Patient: sex F, age 33
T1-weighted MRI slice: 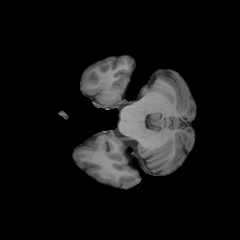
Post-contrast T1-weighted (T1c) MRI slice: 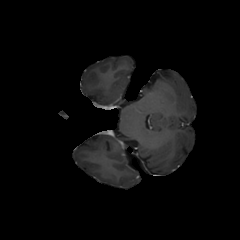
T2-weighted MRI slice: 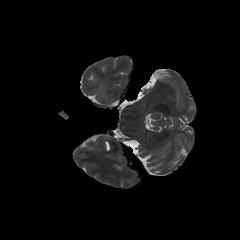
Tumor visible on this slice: no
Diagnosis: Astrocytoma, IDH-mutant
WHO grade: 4